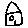
Label: house